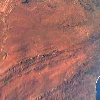
Label: land